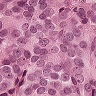
Metastatic tissue present: yes